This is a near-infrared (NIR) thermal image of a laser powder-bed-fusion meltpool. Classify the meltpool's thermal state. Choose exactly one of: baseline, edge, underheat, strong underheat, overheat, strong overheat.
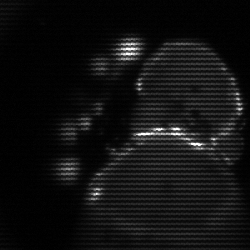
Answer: edge